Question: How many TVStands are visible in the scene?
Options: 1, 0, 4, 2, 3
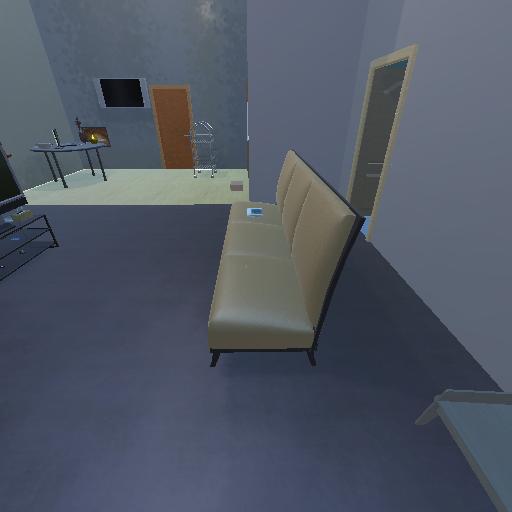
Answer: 1